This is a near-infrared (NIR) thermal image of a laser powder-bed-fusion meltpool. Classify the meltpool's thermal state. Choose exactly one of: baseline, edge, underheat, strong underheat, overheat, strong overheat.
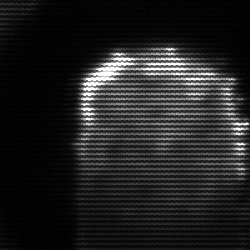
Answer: baseline